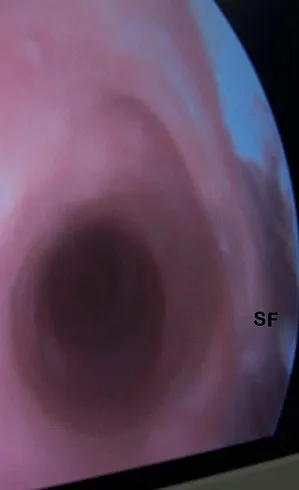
Image at urethrocystoscopy showing the narrowing, scaring and fibrosis at distal urethra in the area of the previously created shunt (SF).
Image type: endoscopy (airway_endoscopy)